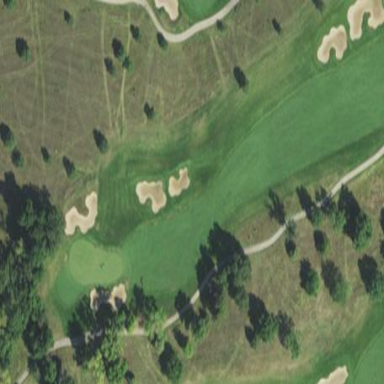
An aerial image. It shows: Grassy area designated as golf fairway.